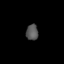
Tissue: lung
Cell type: Endothelial cells
Senescence score: 0.5479
Nuclear area (px): 187
Mean DAPI intensity: 86.305